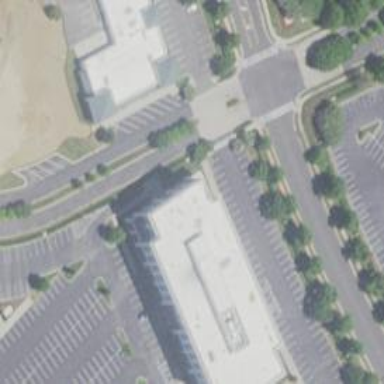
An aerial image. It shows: Commercial building.